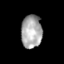
Tissue: skin
Cell type: Epithelial cells
Senescence score: 0.9018
Nuclear area (px): 673
Mean DAPI intensity: 169.123